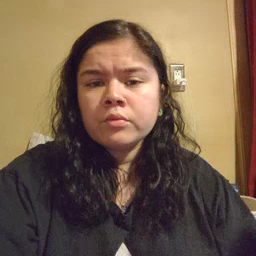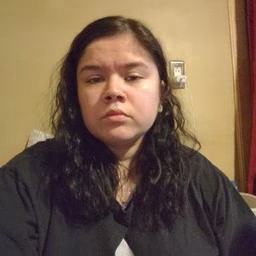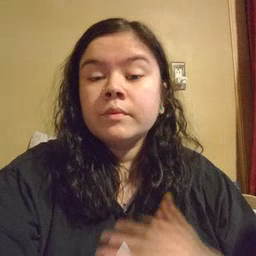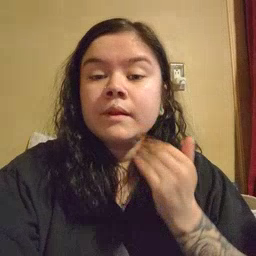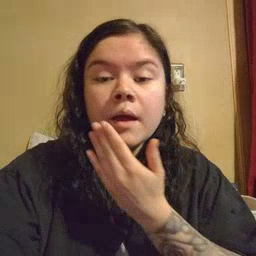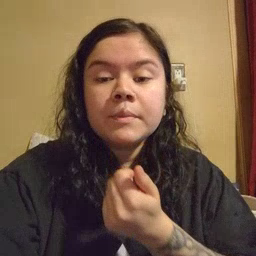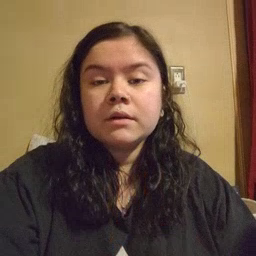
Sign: napkin